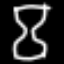
Label: hourglass